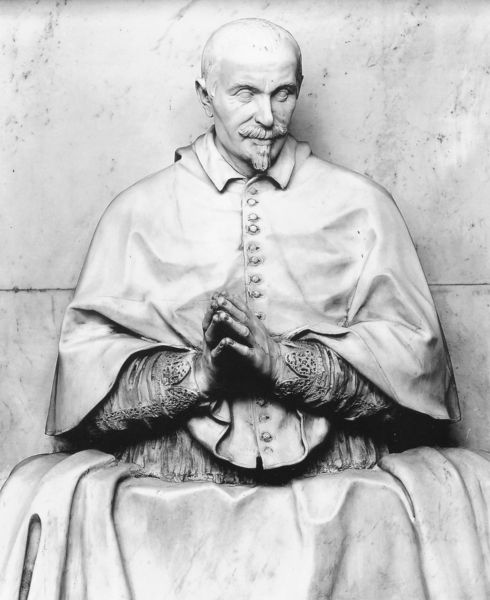
Titel: Denkmal für Gregorio Naro
Künstler: Jacopo Antonio Fancelli
Standort: Rom, S. Maria sopra Minerva (EU - I - Latium)
Schlagwörter: kopf, mann, schatten, umhang, weiß, sitzen, finger, hell, kleid, licht, marmor, mund, nase, ohr, schwarz, blick, alt, bart, schnurrbart, wand, arme, augen, gesicht, kleidung, kragen, spitze, stein, ärmel, bild, hände, kirche, figur, geistlicher, gewand, kutte, sitzend, borte, ohren, skulptur, statue, relief, wangen, sitz, mauer, papst, büste, glatze, knöpfe, foto, manschetten, kardinal, beten, gebet, pfarrer, grab, priester, grabmal, mamor